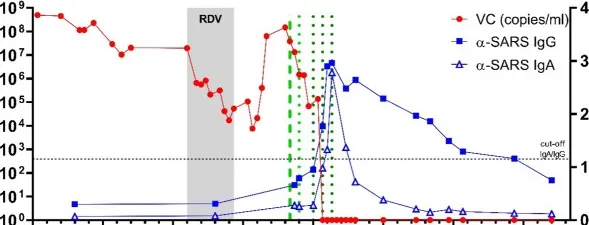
SARS-CoV-2 viral concentration (VC) in nasopharyngeal swabs (in red) and spike specific SARS-CoV-2 antibody titers over time (in blue). Cell culture was used to determine viral replication as well as presence of neutralizing antibodies (Ab). Application of remdesivir (RDV) over 10 days is depicted in grey. Application of convalescent plasma from 2 different donors is depicted as dotted green lines (light green = 3 units from donor-1; dark green = 3 units from donor-2).
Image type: pathology (immunostaining)